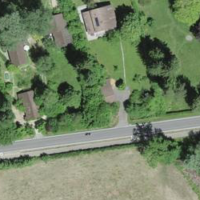
EUNIS habitat code: 55
Species observed at this site:
Cotinus coggygria